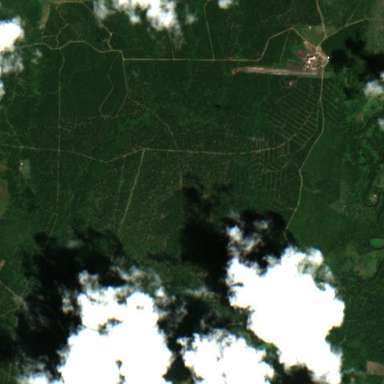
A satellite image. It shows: Farmland with oil palm crops.